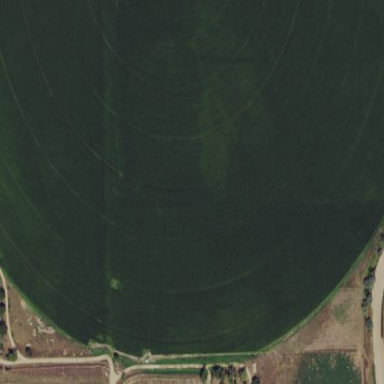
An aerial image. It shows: Farmland with pivot irrigation system.